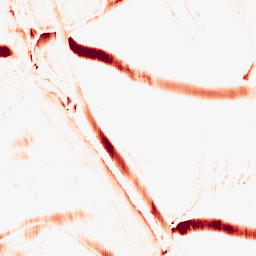
Category: morphological
Decomposition family: morphological_rect
Decomposition parameters: operation: opening
width: 5
height: 20
Upsampling method: lanczos
Upsampling parameters: scale: 4
Upsampling scale: 4